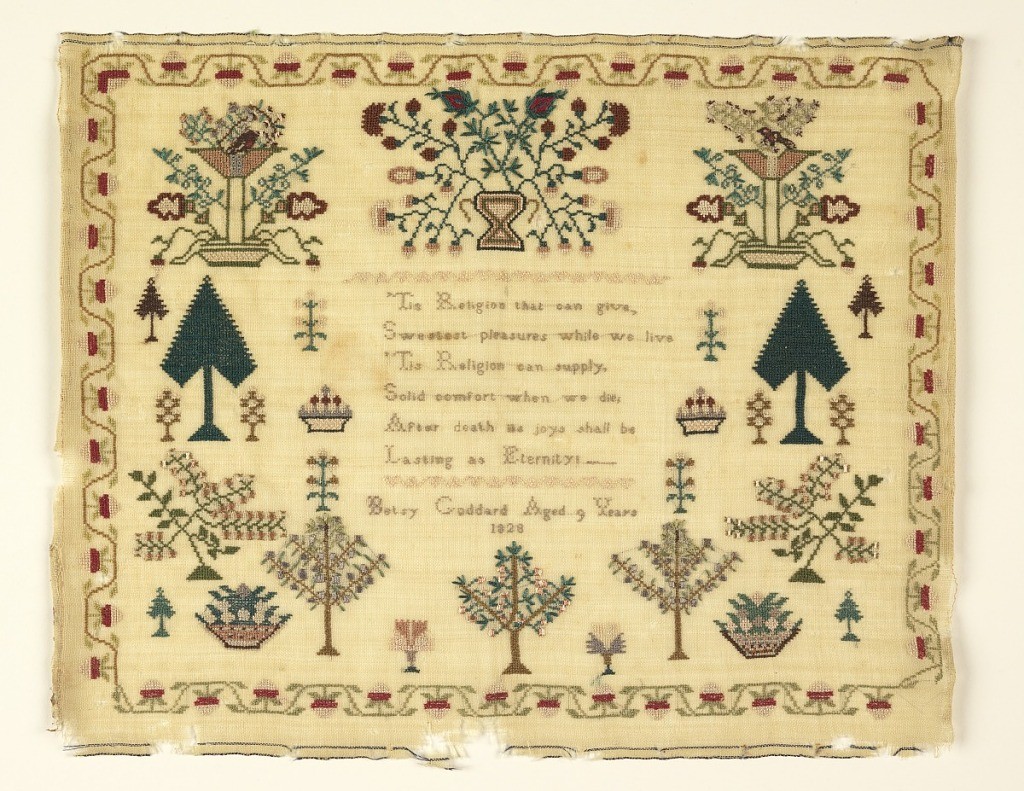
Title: Sampler
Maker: Betsy Goddard, American
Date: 1828
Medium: silk embroidery on wool foundation Technique: embroidered in counted cross and satin stitches on plain weave foundation
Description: A verse and inscription in the center are surrounded by a symmetrical arrangement of trees, flowering trees, fruit baskets, and birdbaths. With a strawberry vine border.
The verse reads:
Tis religion that can give
Sweetest pleasure while we live
Tis Religion can supply
Solid comfort when we die
After death its joys shall be
Lasting as Eternity